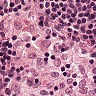
Metastatic tissue present: no